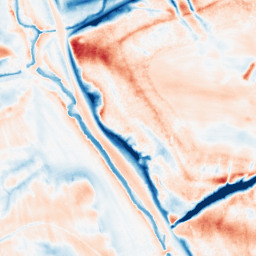
Category: classical
Decomposition family: gaussian_anisotropic
Decomposition parameters: sigma_x: 5
sigma_y: 10
Upsampling method: bilinear
Upsampling parameters: scale: 8
Upsampling scale: 8